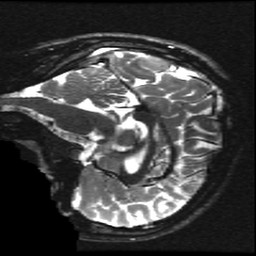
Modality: T2w
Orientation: sagittal
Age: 15
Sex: female
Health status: ill
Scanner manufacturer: ge
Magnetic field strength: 3 T
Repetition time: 7.5 s
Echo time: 0.1015 s